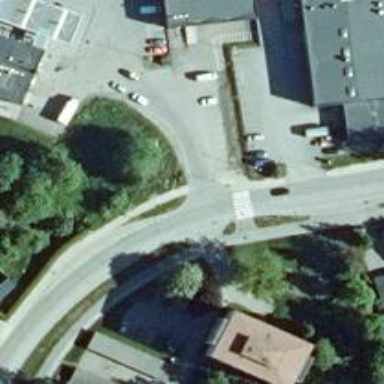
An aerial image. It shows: Uncontrolled crossing on the road.